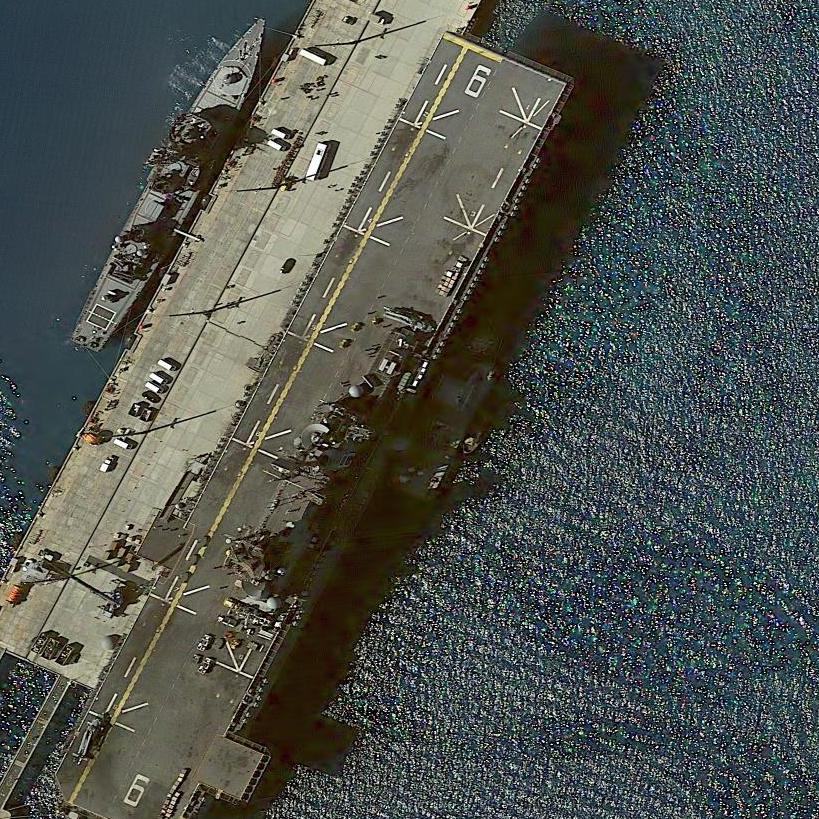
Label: Wasp-class_assault_ship